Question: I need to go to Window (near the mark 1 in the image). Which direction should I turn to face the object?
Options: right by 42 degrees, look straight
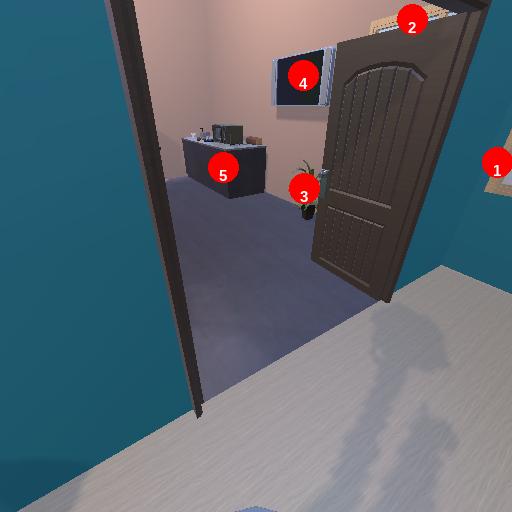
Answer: right by 42 degrees